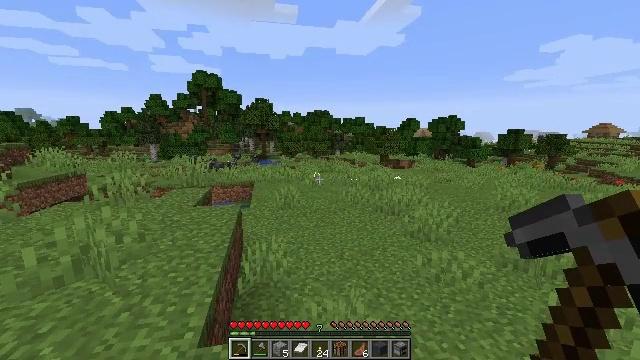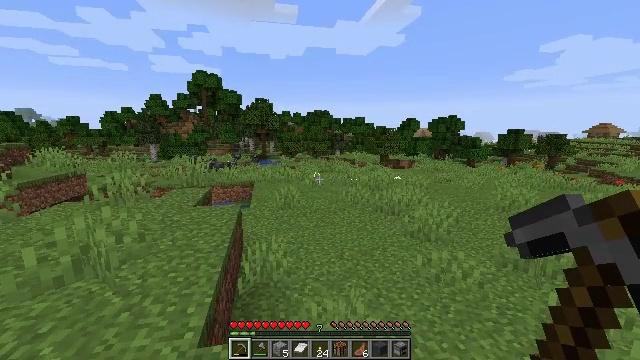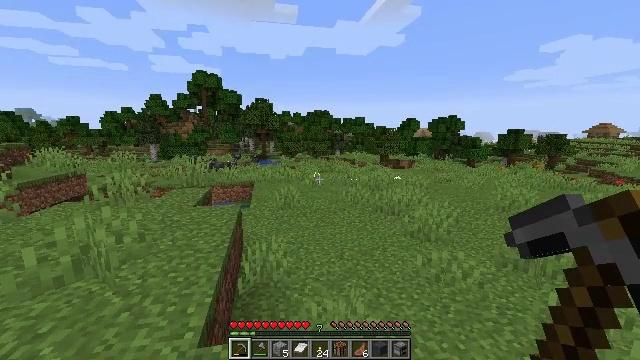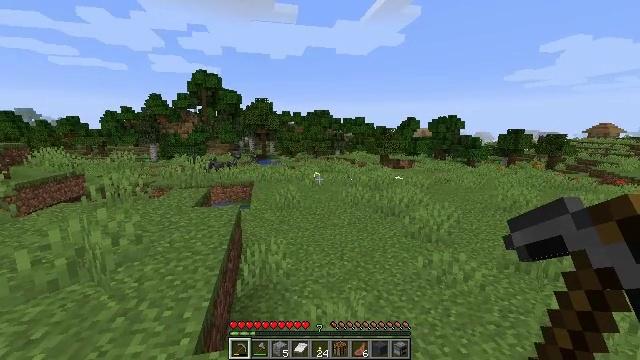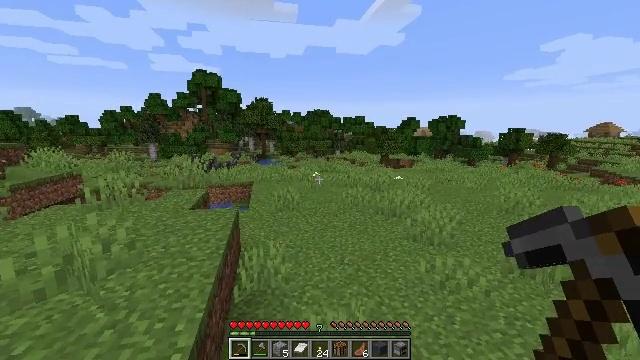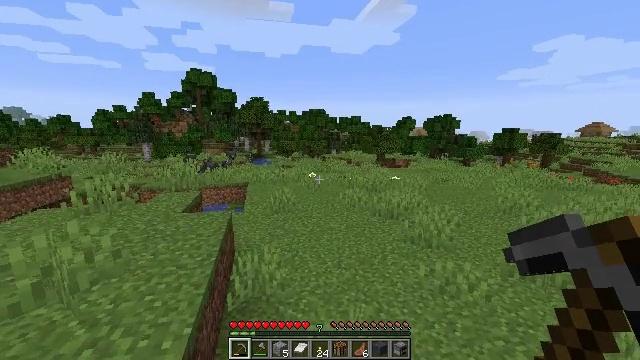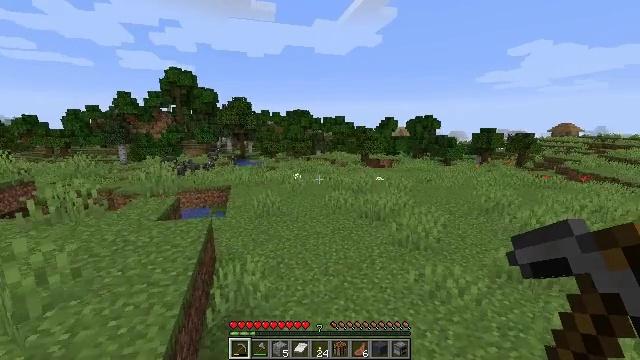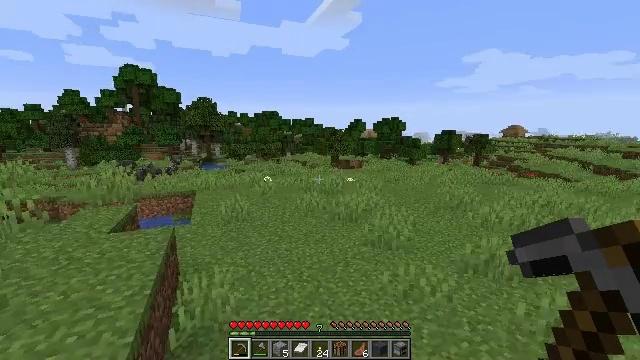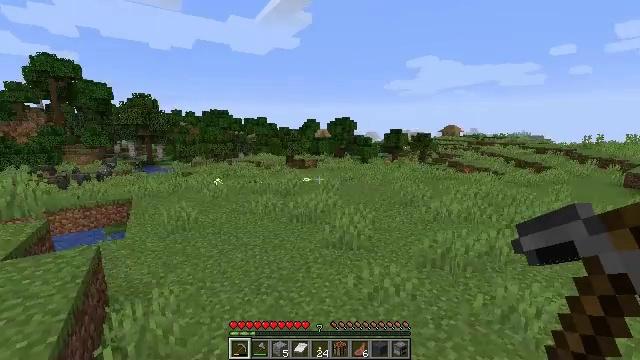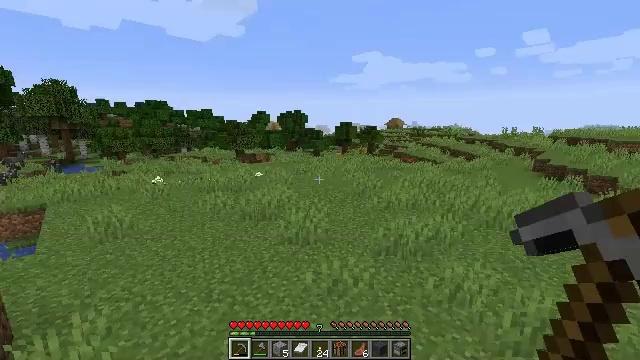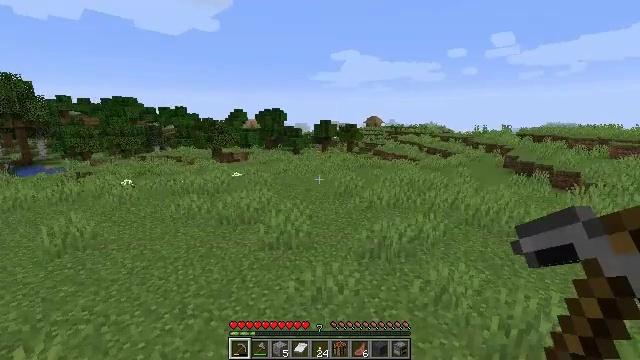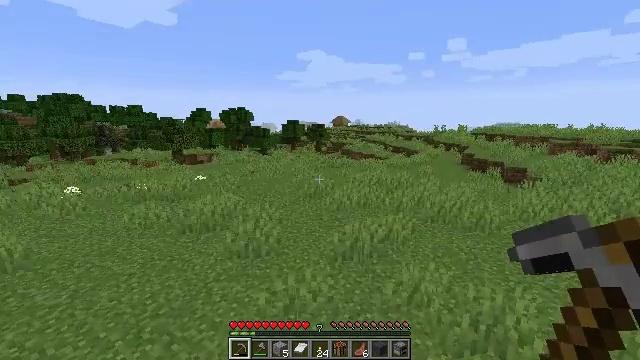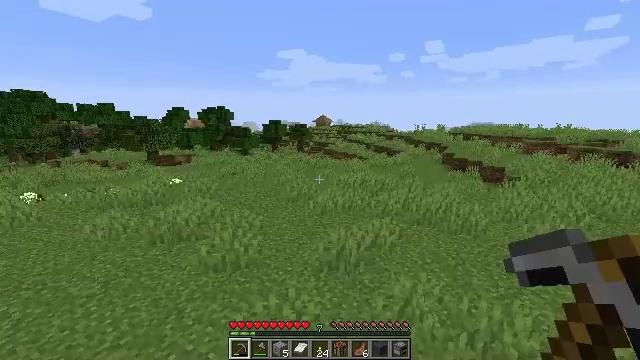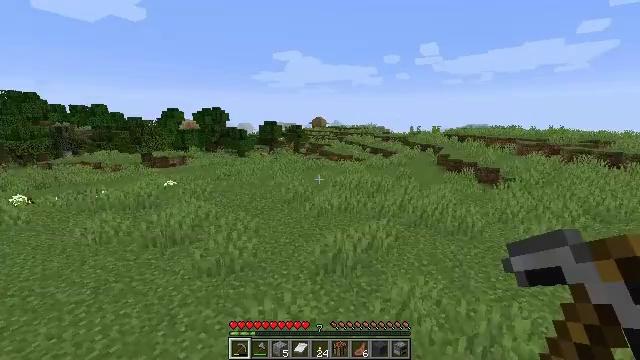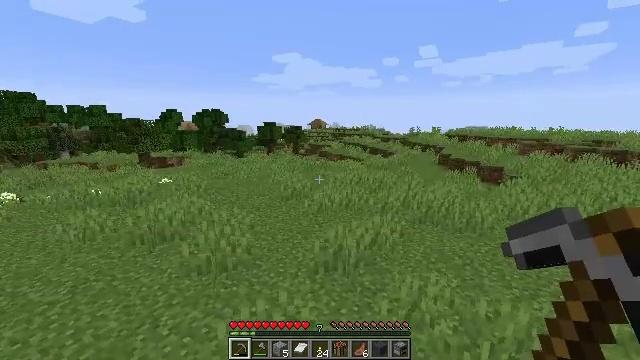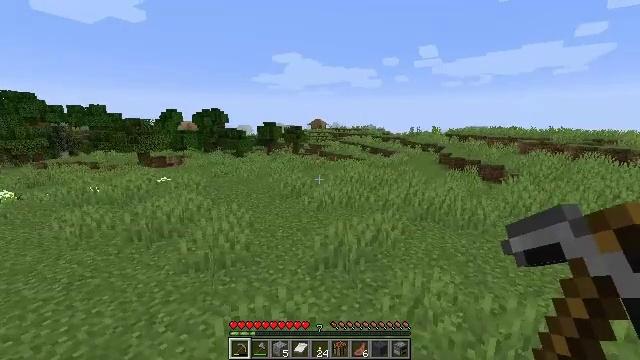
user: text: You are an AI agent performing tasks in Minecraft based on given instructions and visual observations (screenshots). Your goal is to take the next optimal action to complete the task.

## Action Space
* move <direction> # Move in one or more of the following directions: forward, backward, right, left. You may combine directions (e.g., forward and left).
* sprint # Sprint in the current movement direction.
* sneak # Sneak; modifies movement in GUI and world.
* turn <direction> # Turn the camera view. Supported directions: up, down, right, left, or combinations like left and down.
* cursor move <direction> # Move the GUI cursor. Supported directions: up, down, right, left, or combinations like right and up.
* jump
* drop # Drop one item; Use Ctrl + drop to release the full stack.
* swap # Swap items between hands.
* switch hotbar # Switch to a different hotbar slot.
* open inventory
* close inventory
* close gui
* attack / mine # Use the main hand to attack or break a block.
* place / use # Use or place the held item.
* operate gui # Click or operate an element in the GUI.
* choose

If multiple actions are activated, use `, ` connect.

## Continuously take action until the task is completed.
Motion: motion action
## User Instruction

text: Mine the pumpkin from the ground.
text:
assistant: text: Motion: no_op
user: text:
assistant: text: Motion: no_op
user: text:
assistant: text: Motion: move forward
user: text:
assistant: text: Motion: move forward
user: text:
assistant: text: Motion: move forward
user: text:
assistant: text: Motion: move forward, turn right
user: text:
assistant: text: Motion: move forward, turn right
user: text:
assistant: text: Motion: move forward, turn right
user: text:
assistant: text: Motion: move forward, turn right and down
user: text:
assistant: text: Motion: move forward, turn right
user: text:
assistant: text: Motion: move forward, turn right
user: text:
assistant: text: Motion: move forward, turn right
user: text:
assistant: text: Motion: move forward
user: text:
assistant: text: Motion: move forward
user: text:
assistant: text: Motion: move forward
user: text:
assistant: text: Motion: move forward
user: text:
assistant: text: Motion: move forward
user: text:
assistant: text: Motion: move forward
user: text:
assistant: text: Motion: move forward
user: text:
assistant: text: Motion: move forward
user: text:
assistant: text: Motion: move forward
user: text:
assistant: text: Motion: move forward
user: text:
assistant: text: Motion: move forward
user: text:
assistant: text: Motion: move forward
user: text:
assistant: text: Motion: move forward
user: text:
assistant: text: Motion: move forward
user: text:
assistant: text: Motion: move forward
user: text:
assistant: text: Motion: move forward
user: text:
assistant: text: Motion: move forward
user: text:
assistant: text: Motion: move forward